Question: While learning C, I made some mistakes and printed elements of a character array that were uninitialized.
If I expand the size of the array to be quite large, say 1 million elements in size and then print the contents, what comes out is not always user unreadable, but seems to contain some runtime info.
Consider the following code:
'''
#include <stdio.h>
main() {
char s[<PHONE>];
int c, i;
printf("Enter input string:
");
for (i = 0; ( c = getchar()) != '
'; i++) {
s[i] = c;
}
printf("Contents of input string:
");
for (i = 0; i < 999999; i++) {
putchar(s[i]);
}
printf("
");
return 0;
}
'''
Just scrolling through the output, I find things such as:
> ????????_dyldVersionNumber_dyldVersionString_dyld_all_image_infos_dyld_fatal_error_dyld_shared_cache_ranges_error_string__mh_dylinker_header_stub_binding_helper_dyld_func_lookup_offset_to_dyld_all_image_infos__dyld_start__ZN13dyldbootstrapL30randomizeExecutableLoadAddressEPK12macho_headerPPKcPm__ZN13dyldbootstrap5startEPK12macho_headeriPPKcl__ZN4dyldL17setNewProgramVarsERK11ProgramVars__ZN4dyld17getExecutablePathEv__ZN4dyld22mainExecutablePreboundEv__ZN4dyld14mainExecutableEv__ZN4dyld21findImageByMachHeaderEPK11mach_header__ZN4dyld26findImageContainingAddressEPKv
and also,
> Apple Inc.1&0$U ?0?*?H??ot CA0?"0ple Certification Authority10U
? ??GP??^y?-?6?WLU????Kl??"0?>?P ?A?????f?$kU????z
?G?[?73??M?i??r?]?_???d5#KY?????P??XPg? ?V,
op??0??C??=?+I(??e??^??=?:??? ?b??q?GSU?/A????p??LE~LkP?A??tb
?!.t?<
?A?3???0X?Z2?h???es?g^e?I?v?3e?w??-??z0?v0U?0U?0?0U+?iG?v ??k?.@??GM^0U#0?+?iG?v ??k?.@??GM^0?U
0?0? <URL>?H??[d?c3w?:,V??!NsO??6?U7??2B???q?~?R??B$*??M?^c?K?P????????7?uu!0?0??0
I believe one time my '$PATH' environment variable was even printed out.
Can the contents of an uninitialized variable ever pose a security risk?

So it seems clear from the answers that this is indeed a security risk. This surprises me.
Is there no way for a program to declare its memory content protected to allow the OS to restrict any access to it other than the program that initialized that memory?
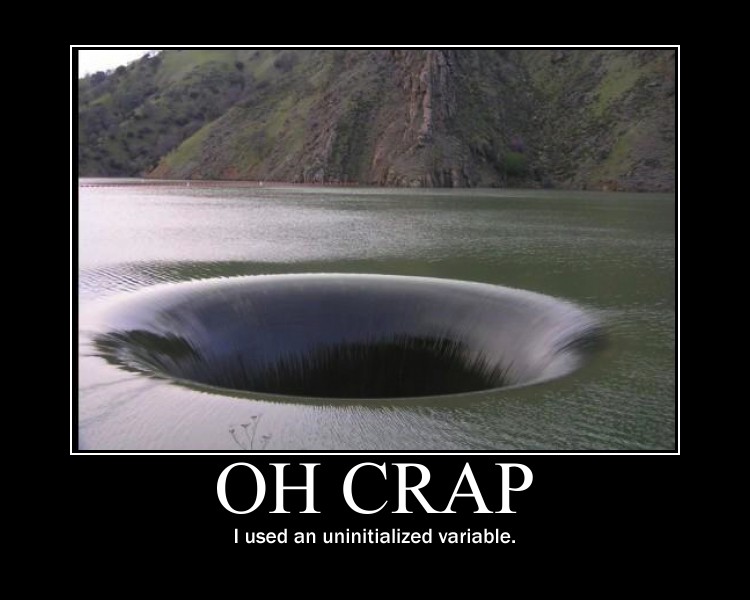
Answer: Most 'C' programs use 'malloc' to allocate memory. A common misunderstanding is that 'malloc' zeros out the memory returned. It actually does not.
As a result, due to the fact that memory chunks are "recycled" it is quite possible to get one with information of "value".
An example of this vulnerability was the 'tar' program on Solaris which emitted contents of '/etc/passwd'. The root cause was the fact that the memory allocated to 'tar' to read a block from disk was not initialized and before getting this memory chunk the 'tar' utility made a OS system call to read '/etc/passwd'. Due to the memory recycling and the fact that 'tar' did not initialize the chunk fragments of '/etc/passwd' were printed to logs. This was solved by replacing 'malloc' with 'calloc'.
This is an actual example of security implication if you don't explicitly and properly initialize memory.
So yes, do initialize your memory properly.
> Is there no way for a program to declare its memory content protected
to allow the OS to restrict any access to it other than the program
that initialized that memory?
The answer is yes (see in the end) and no.
I think that you view it the wrong way here. The more appropriate question would be for example, why doesn't 'malloc' initialize the memory on request or clears the memory on release but instead recycles it?
The answer is that the designers of the API explicitly decided not to initialize (or clear memory) as doing this for large blocks of memory 1)would impact performance and 2)is not necessary (for example you may not deal, in your application or several parts in your application with data that you actually care if they are exposed). So the designers decided not to do it, as it would inadvertently impact performance, and to drop the ball to the programmer to decide on this.
So carrying this also to the OS, why should it be the OS's responsibility to clear the pages? You expect from your OS to hand you memory in a timely manner but security is up to the programmer.
Having said that there are some mechanism provided that you could use to make sure that sensitive data are not stored in swap using <URL> in Linux.
> mlock() and mlockall() respectively lock part or all of the calling
process's virtual address space into RAM, preventing that memory
from being paged to the swap area. munlock() and munlockall()
perform the converse operation, respectively unlocking part or all
of the calling process's virtual address space, so that pages in the
specified virtual address range may once more to be swapped out if
required by the kernel memory manager. Memory locking and unlocking
are performed in units of whole pages.